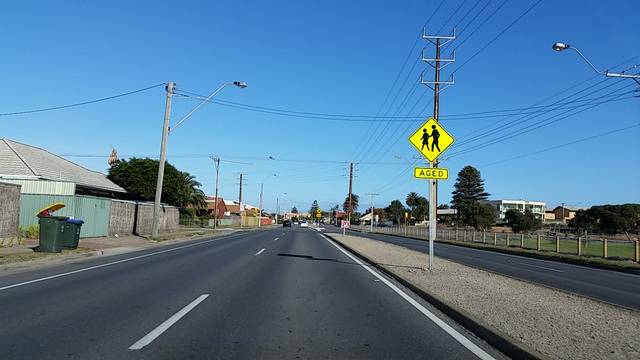
Region: Australia
Coordinates: -34.854, 138.479